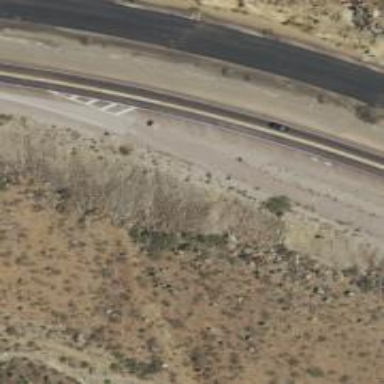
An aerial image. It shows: Escape road.